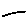
Label: line